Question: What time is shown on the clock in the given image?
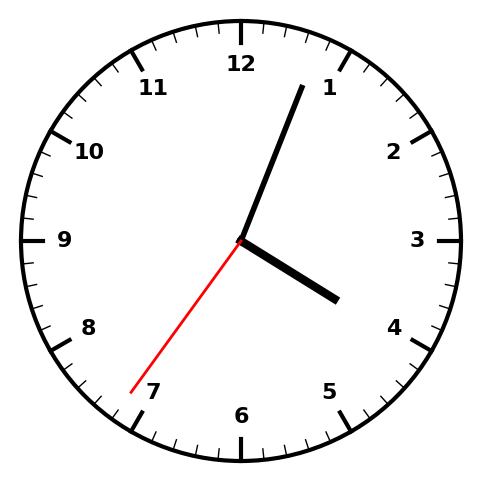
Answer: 04:03:36